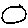
Label: circle